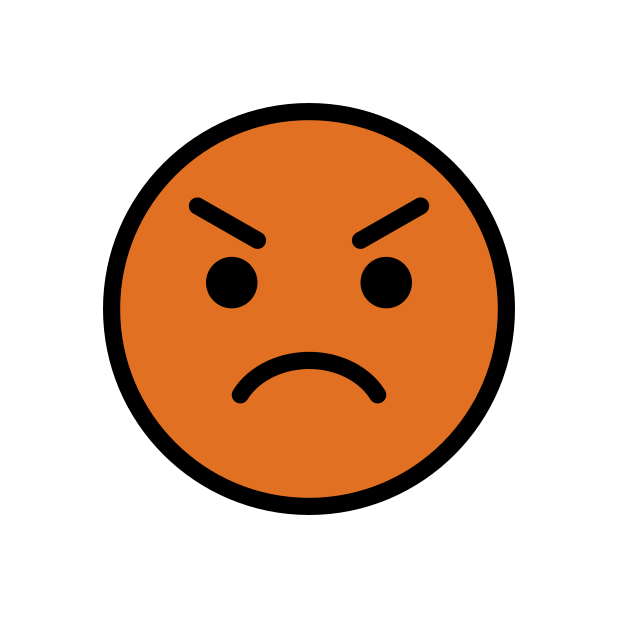
enraged face